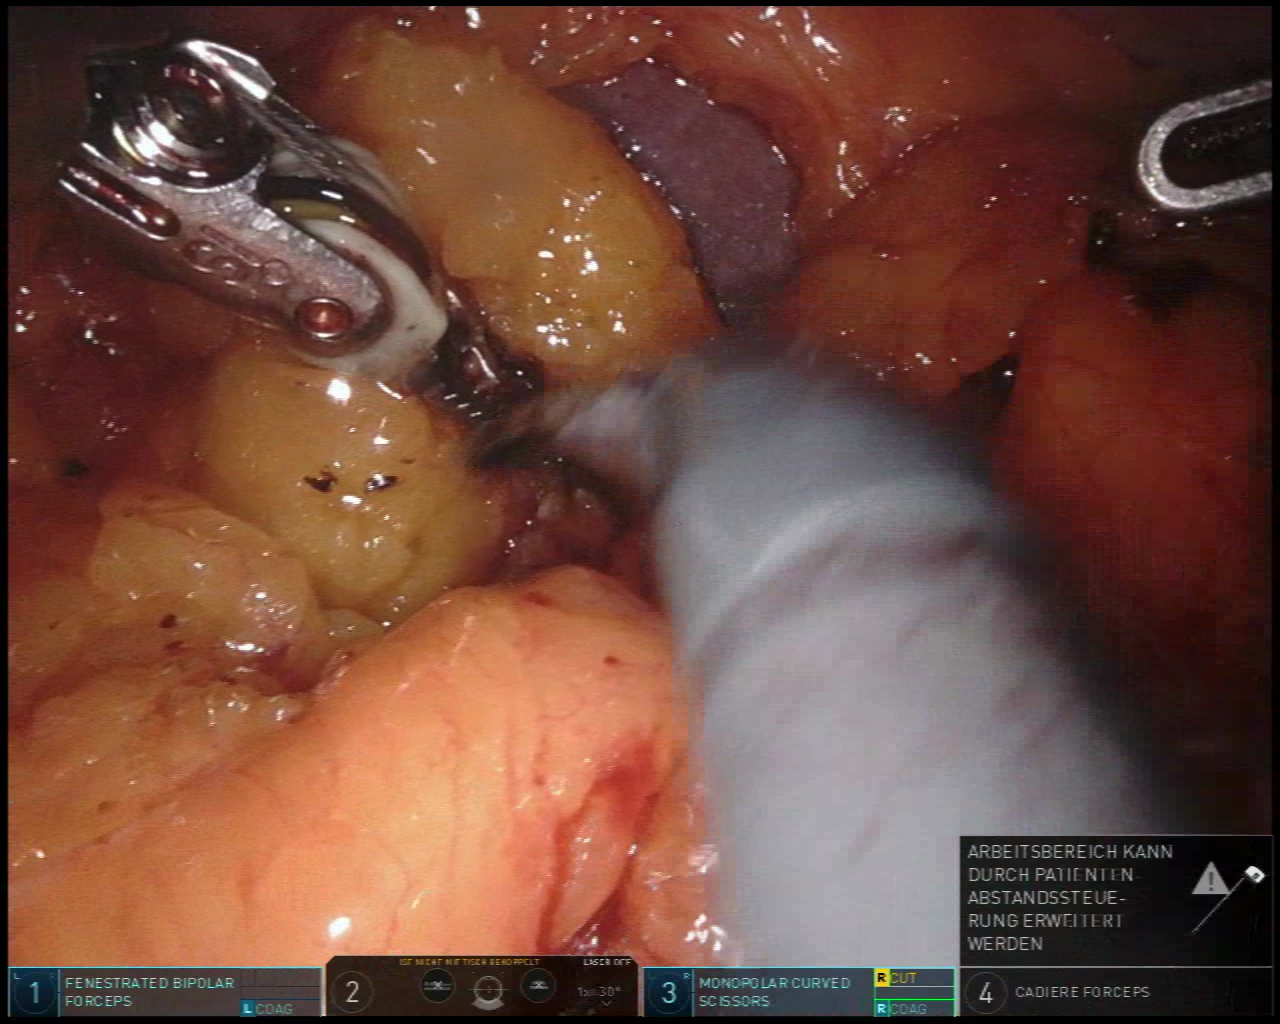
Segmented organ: spleen
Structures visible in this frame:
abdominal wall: no
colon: no
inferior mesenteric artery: no
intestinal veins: no
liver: no
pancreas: no
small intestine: no
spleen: yes
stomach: no
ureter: no
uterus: no
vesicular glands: no